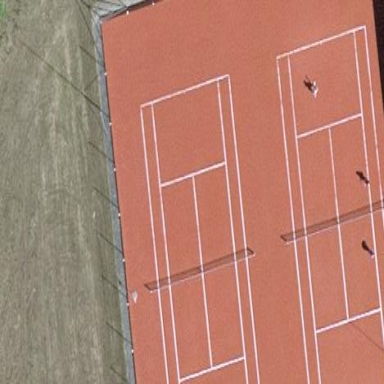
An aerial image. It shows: Tennis court on the leisure land pitch.